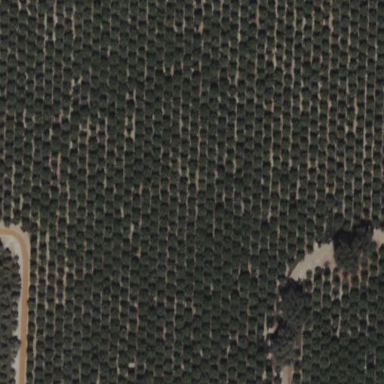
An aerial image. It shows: Orchard.